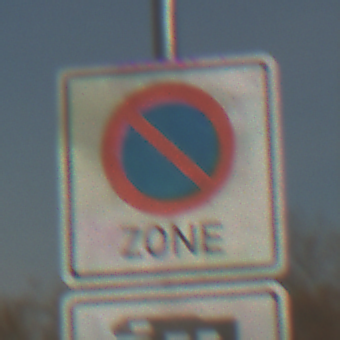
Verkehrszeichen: BeginnEingeschraenktesHalteverbotZone
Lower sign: HinweisDurchSinnbild23
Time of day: MorningAfternoon
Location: Outdoor (Suburban)
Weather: PartlyCloudy
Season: NotSpecified
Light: Natural